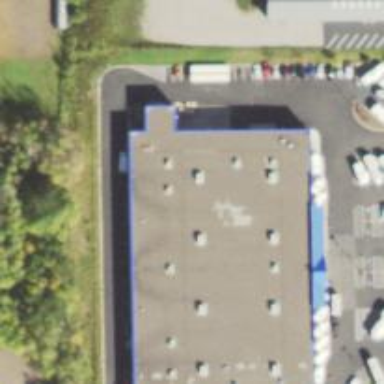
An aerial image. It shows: Outdoor shop within building.